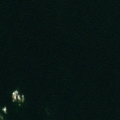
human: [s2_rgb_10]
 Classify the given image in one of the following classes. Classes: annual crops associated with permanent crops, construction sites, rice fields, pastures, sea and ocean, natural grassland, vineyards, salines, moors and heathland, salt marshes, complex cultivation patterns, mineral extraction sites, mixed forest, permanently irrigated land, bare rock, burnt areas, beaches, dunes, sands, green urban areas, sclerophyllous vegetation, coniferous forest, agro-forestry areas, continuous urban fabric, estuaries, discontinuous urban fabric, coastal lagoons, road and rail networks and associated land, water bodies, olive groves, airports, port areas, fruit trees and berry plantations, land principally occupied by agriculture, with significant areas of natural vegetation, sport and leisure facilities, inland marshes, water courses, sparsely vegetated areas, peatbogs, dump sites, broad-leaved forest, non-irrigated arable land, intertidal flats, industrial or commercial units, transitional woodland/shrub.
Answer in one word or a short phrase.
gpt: sea and ocean